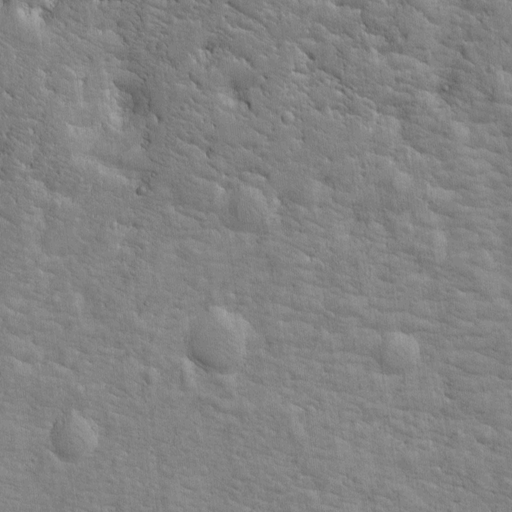
Classes present: Background